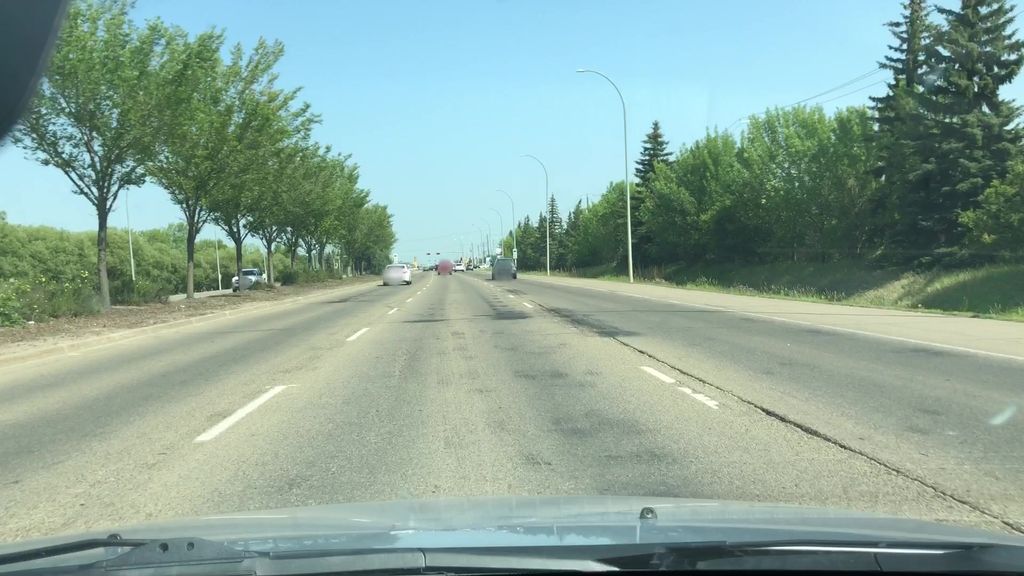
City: edmonton